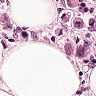
Metastatic tissue present: yes